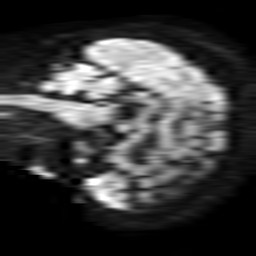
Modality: TRACE
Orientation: sagittal
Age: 64
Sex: female
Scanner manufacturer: philips
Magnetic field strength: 1.5 T
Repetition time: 3.136 s
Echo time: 0.06922 s